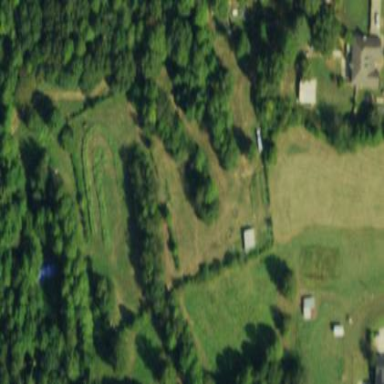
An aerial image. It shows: Rural residential area featuring haunted trail ride attraction.